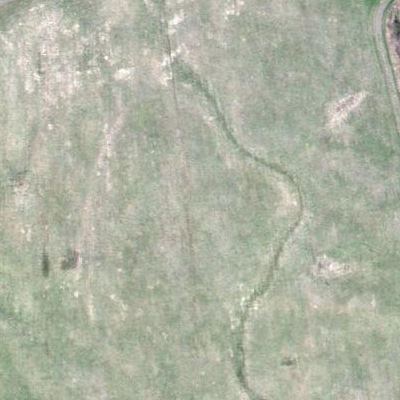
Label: aGrass